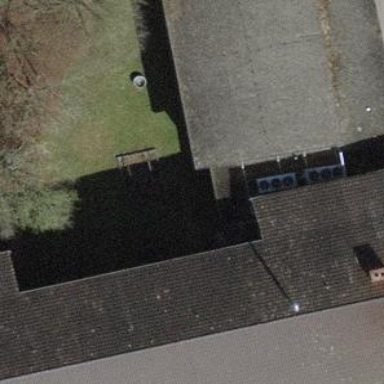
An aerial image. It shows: School building.